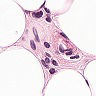
Metastatic tissue present: yes